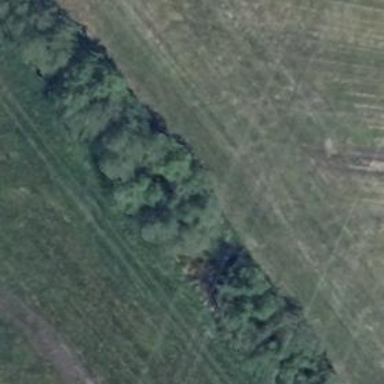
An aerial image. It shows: Row of trees in natural setting.